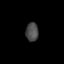
Tissue: prostate
Cell type: T cells
Senescence score: 0.6884
Nuclear area (px): 228
Mean DAPI intensity: 74.825